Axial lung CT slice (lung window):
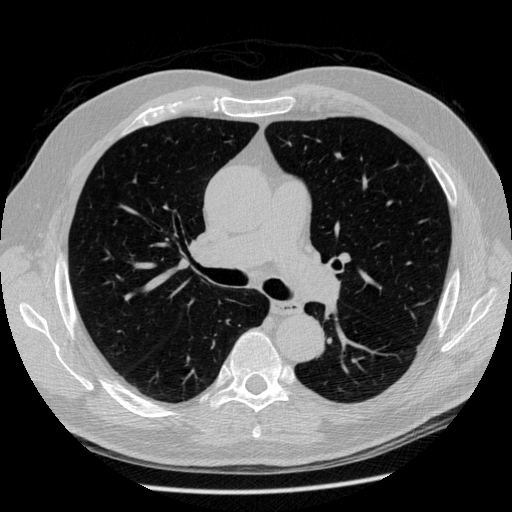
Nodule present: no